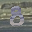
Label: 8